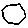
Label: hexagon